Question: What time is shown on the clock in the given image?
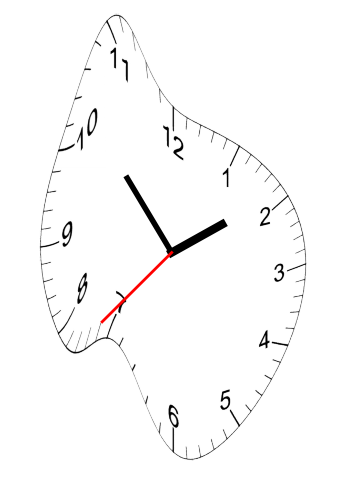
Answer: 01:52:37